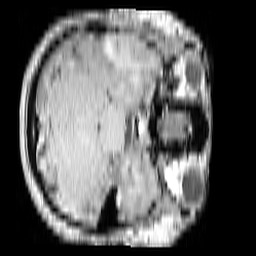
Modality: T1w
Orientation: axial
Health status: ill
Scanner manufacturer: philips
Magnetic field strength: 3 T
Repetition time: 0.3787 s
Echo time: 0.002908 s